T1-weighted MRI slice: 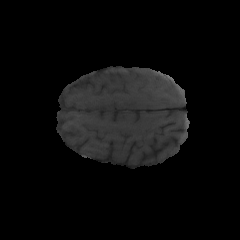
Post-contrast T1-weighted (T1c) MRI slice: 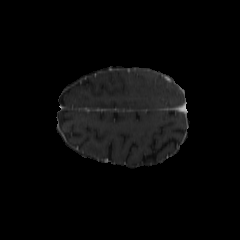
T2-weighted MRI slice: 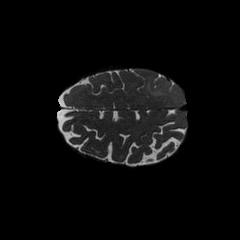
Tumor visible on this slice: yes